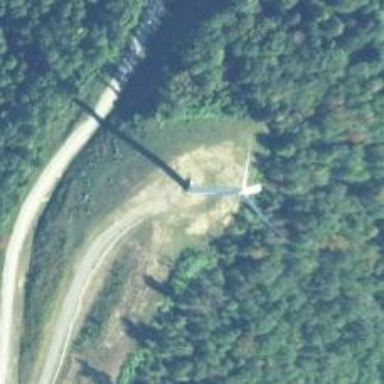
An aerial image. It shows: Wind turbine generator that utilizes wind as its source for generating electricity. It is of the horizontal axis type.